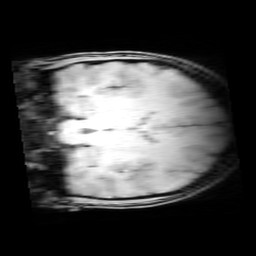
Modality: MP2RAGE
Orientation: coronal
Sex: female
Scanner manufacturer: siemens
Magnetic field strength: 3 T
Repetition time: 5 s
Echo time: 0.00355 s